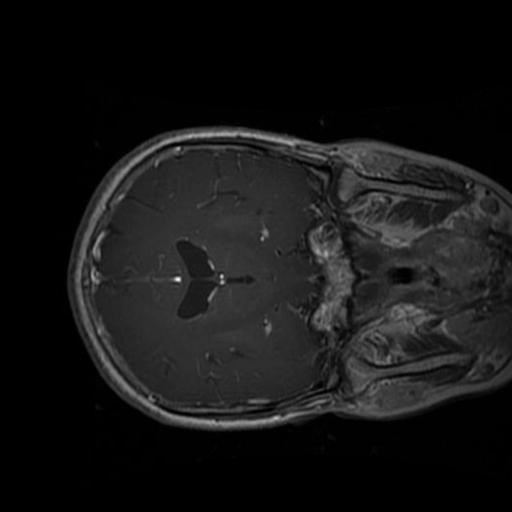
Label: brain_glioma